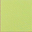
Piece: xx